Question: Trying out AppCode (2.5.4) at the moment I'm rather annoyed by having the to projects always showing up in the '' view.

Browsing the prefs I cannot find a way to turn this off?
I'd rather prefer the Xcode way of having just the project's name..
In particular working with workspaces and sub-projects a lot it adds a lot of visual clutter.
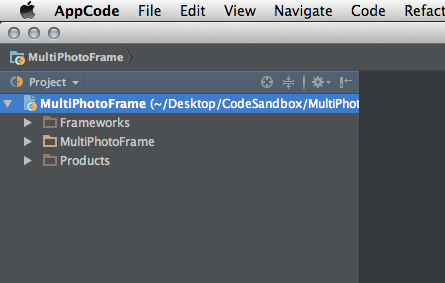
Answer: Jay,
there is no way to disable this path at the moment.
Why do you find it annoying?